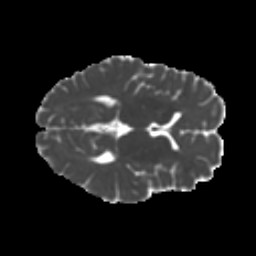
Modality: MD
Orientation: axial
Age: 23
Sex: female
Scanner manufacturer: ge
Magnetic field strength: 3 T
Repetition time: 7.8 s
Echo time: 0.0606 s